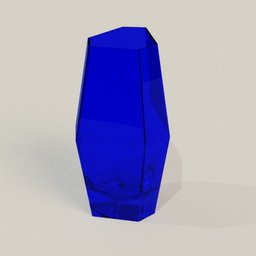
Label: decoration